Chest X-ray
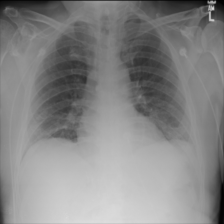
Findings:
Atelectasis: positive
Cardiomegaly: negative
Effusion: negative
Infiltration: negative
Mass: negative
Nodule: negative
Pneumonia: negative
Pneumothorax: negative
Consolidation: negative
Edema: negative
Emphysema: negative
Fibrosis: negative
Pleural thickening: negative
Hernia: negative